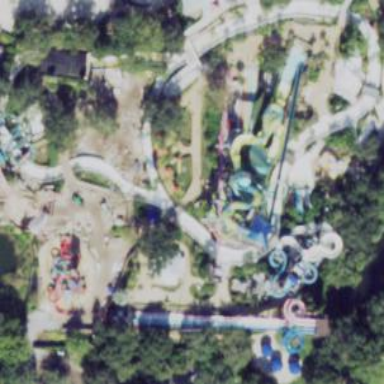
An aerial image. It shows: Water slide attraction.